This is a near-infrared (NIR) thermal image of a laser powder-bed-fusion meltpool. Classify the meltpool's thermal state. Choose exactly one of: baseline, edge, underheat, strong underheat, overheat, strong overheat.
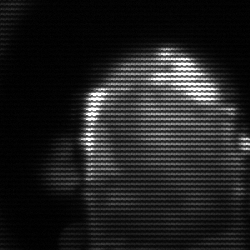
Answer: baseline